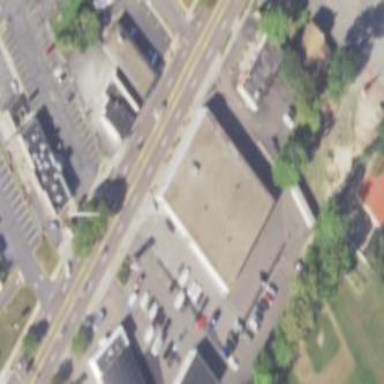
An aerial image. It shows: Car repair shop located in building.